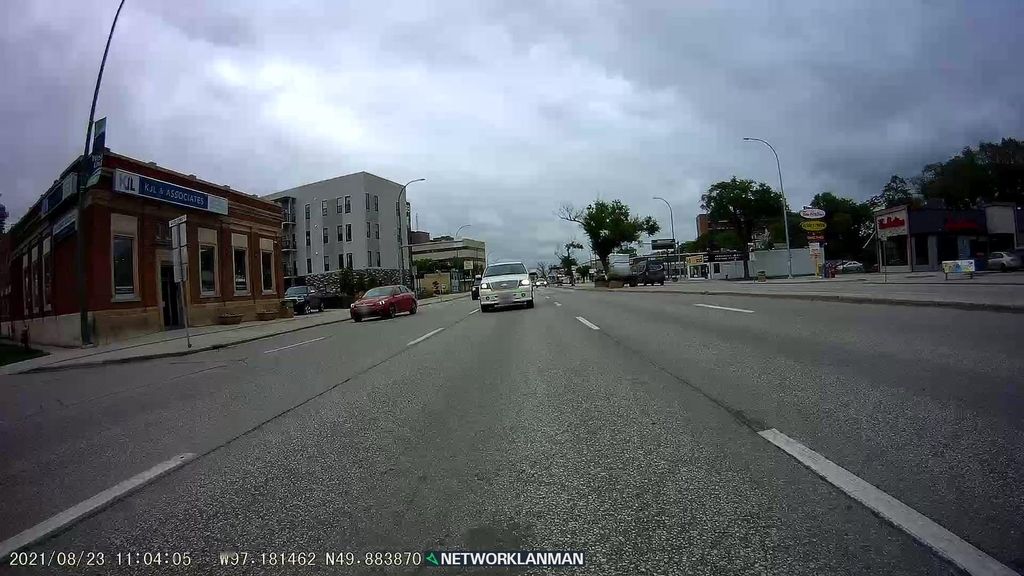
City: winnipeg